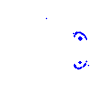
Particle: proton